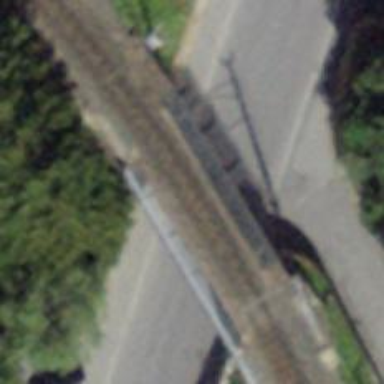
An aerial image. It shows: Narrow-gauge railway bridge with electrified tracks and single track passing over it.